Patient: sex F, age 63
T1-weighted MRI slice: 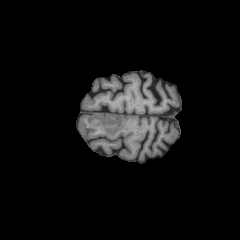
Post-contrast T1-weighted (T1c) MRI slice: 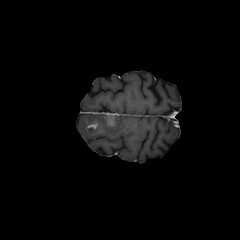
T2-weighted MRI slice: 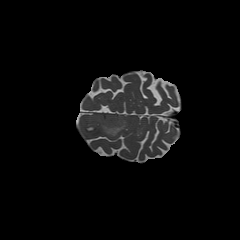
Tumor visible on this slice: yes
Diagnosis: Glioblastoma, IDH-wildtype
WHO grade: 4